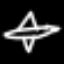
Label: airplane